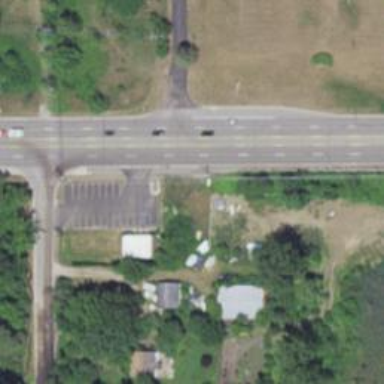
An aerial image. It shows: Primary highway.